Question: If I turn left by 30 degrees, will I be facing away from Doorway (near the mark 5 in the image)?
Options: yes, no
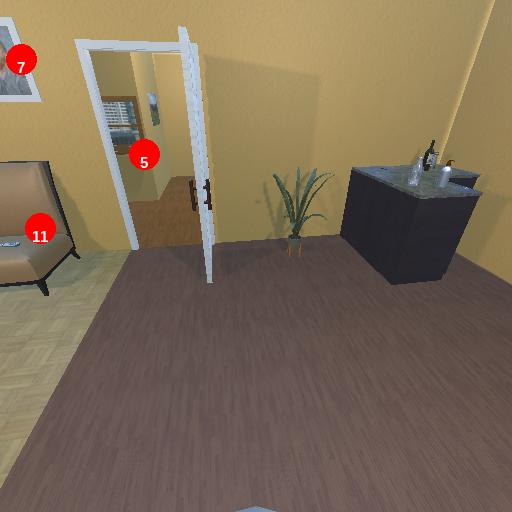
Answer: yes